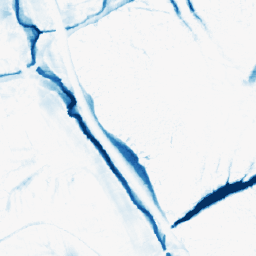
Category: morphological
Decomposition family: morphological_ellipse
Decomposition parameters: operation: closing
width: 20
height: 30
Upsampling method: nearest
Upsampling parameters: scale: 2
Upsampling scale: 2